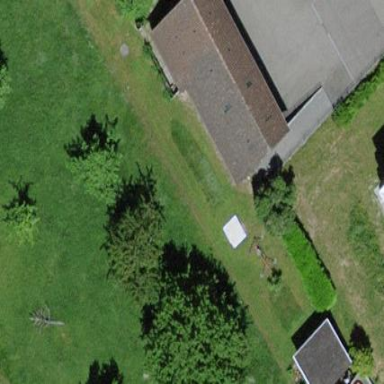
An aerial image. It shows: Garage.